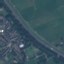
Land use / land cover: Highway